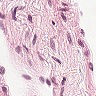
Metastatic tissue present: no